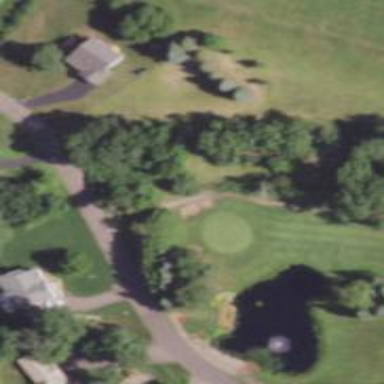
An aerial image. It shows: Path used for both walking and golf.